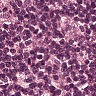
Metastatic tissue present: no